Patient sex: M
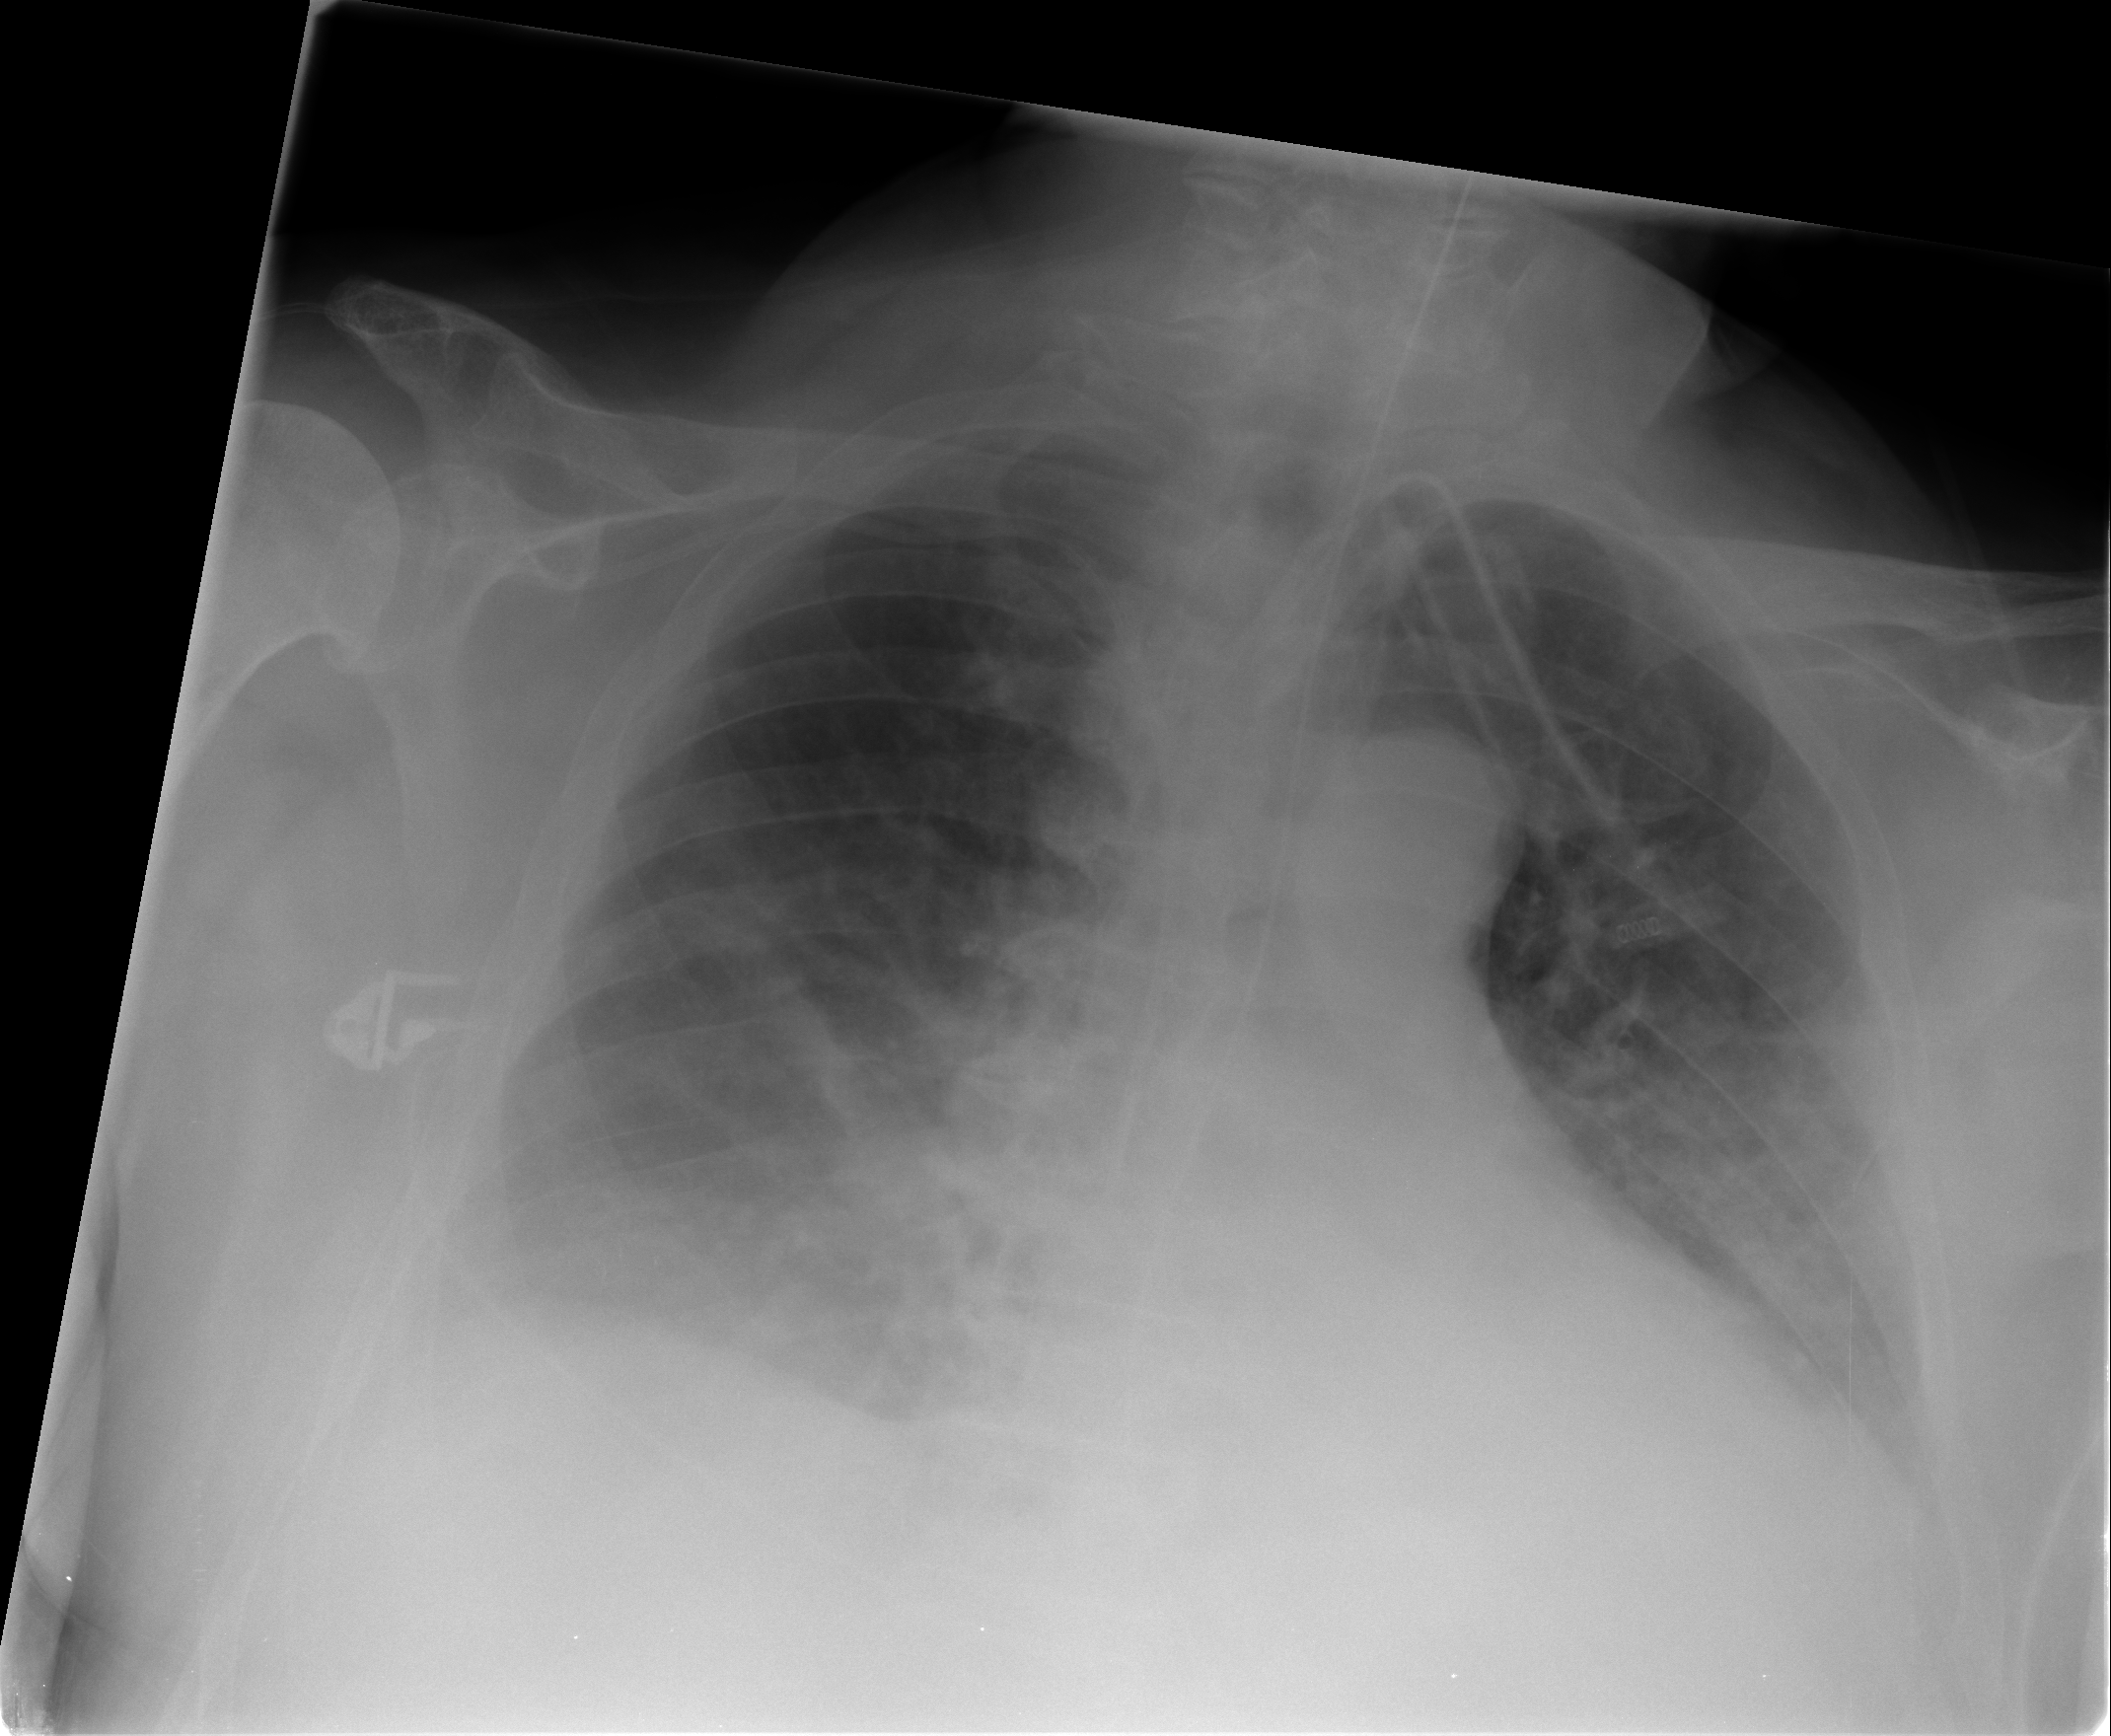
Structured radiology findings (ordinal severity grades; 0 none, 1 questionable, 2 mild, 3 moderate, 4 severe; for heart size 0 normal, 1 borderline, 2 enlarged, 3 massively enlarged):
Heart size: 2
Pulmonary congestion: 2
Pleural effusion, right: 2
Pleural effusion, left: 2
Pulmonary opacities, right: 2
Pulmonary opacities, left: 0
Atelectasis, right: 2
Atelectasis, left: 2